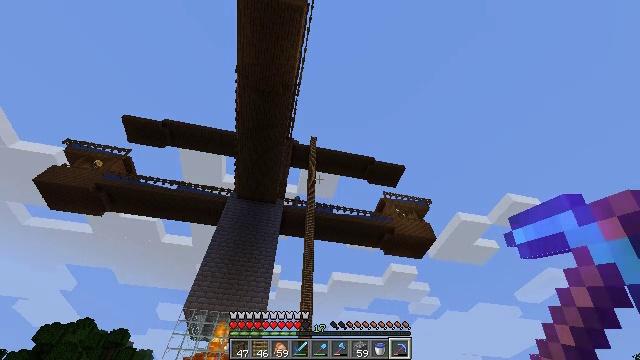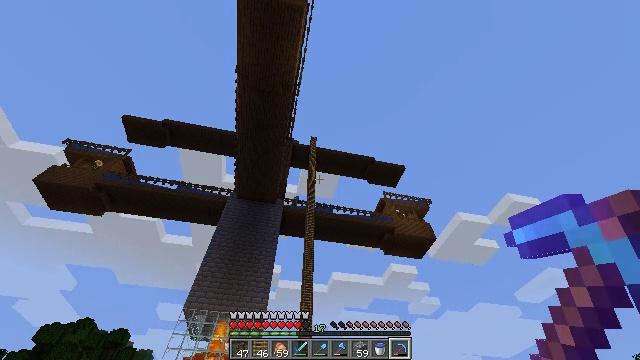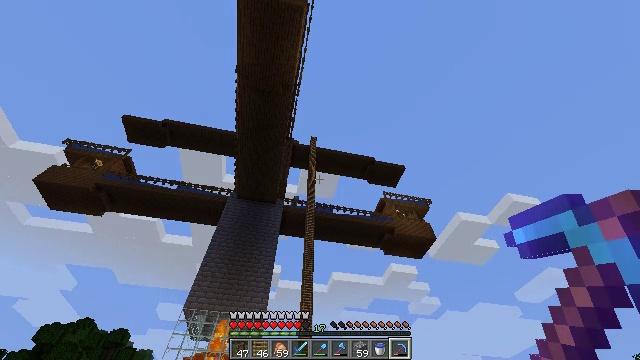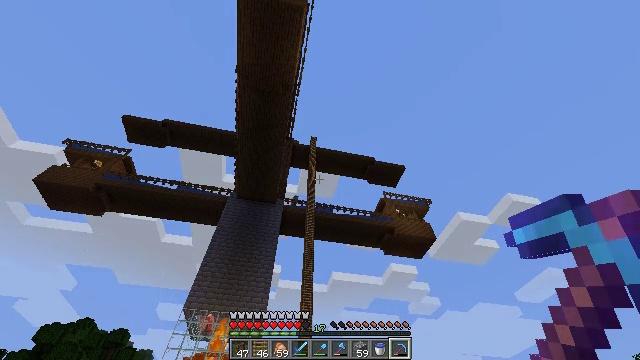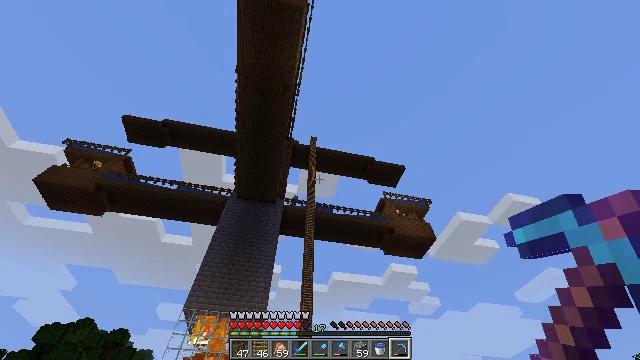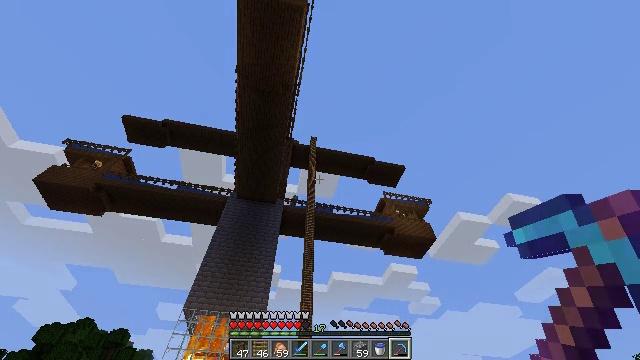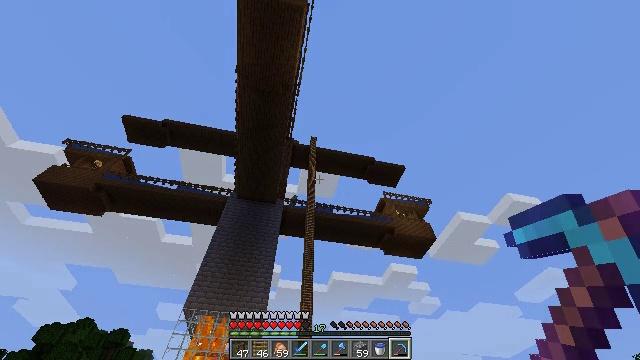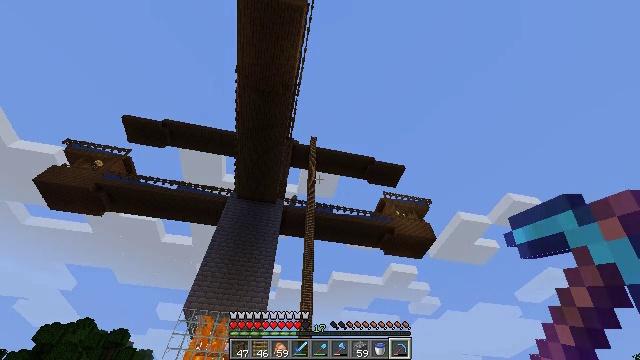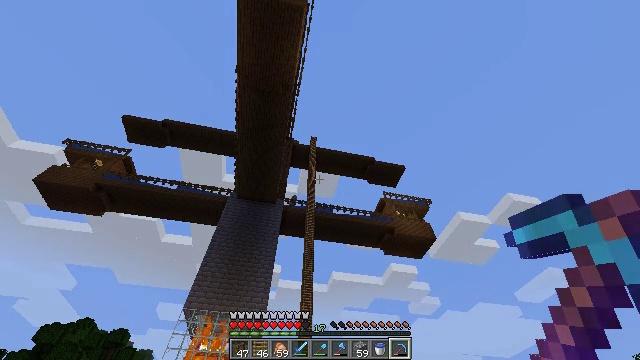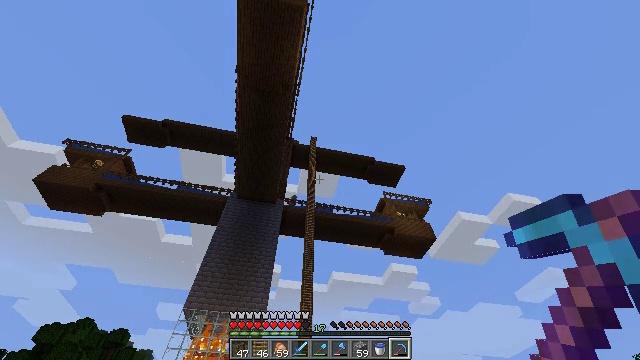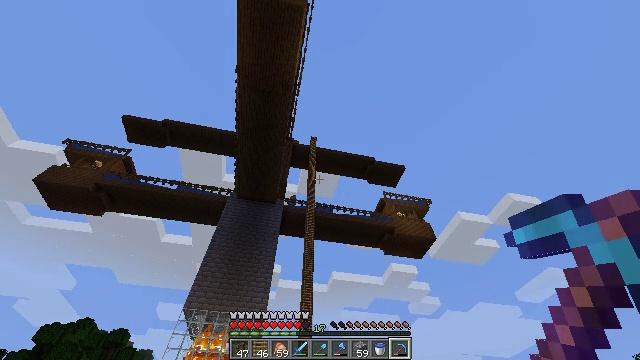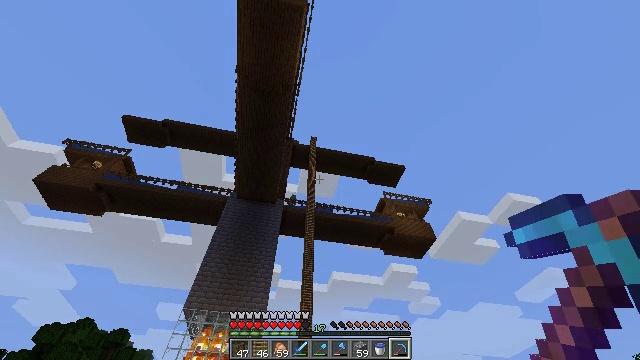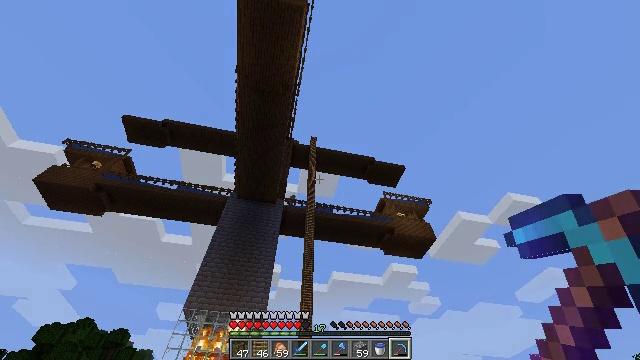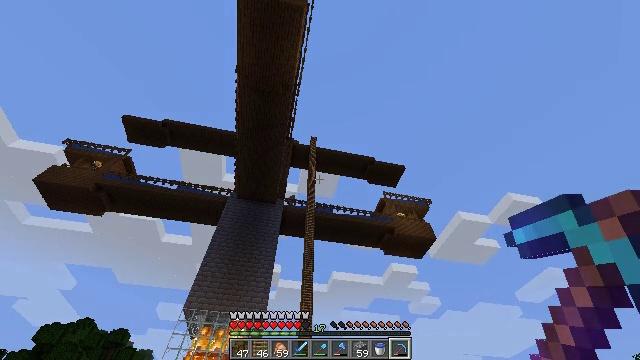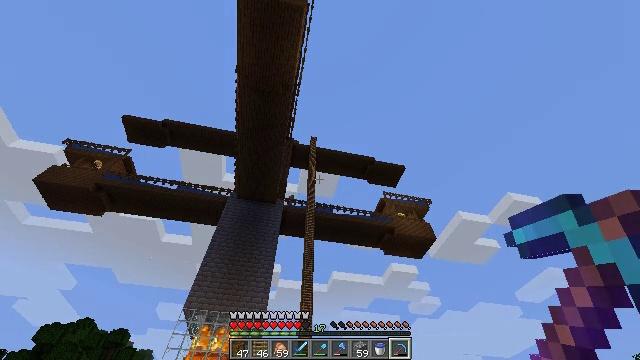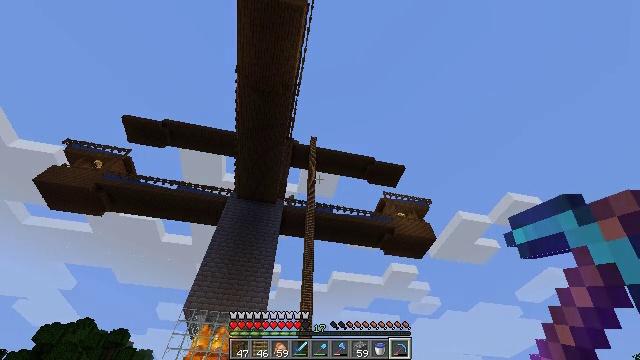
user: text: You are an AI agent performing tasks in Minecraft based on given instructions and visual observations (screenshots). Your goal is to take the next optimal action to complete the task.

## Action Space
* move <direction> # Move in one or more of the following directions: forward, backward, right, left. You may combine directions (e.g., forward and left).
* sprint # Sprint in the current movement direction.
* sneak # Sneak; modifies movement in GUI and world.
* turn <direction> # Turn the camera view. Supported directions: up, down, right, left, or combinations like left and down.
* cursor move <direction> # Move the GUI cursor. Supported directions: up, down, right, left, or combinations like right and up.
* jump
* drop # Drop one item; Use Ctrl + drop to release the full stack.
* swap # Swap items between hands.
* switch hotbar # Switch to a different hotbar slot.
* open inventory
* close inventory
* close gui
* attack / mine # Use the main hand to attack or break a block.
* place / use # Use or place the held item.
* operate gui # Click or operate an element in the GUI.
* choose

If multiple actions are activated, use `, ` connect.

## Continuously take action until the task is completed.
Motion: motion action
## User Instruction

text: Combine resources to make a piston.
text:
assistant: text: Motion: no_op
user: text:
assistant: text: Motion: no_op
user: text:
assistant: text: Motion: no_op
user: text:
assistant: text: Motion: no_op
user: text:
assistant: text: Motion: no_op
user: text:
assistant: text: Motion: no_op
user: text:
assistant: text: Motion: no_op
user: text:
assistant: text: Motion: no_op
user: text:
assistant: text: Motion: no_op
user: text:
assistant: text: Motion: no_op
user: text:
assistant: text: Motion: no_op
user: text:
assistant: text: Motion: no_op
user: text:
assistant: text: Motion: no_op
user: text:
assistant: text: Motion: no_op
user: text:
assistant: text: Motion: no_op
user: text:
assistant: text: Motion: no_op
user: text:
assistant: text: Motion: no_op
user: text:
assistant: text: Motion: no_op
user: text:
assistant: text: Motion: no_op
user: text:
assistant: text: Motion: no_op
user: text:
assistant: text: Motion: no_op
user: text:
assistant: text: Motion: no_op
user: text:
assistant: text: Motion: no_op
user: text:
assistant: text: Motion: no_op
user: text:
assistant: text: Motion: no_op
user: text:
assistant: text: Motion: no_op
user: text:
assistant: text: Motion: no_op
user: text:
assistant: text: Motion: no_op
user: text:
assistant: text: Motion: no_op
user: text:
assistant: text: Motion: no_op